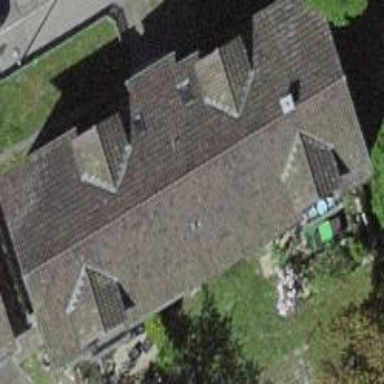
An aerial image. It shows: Gabled building with roof tiles. The roof orientation is along the structure.